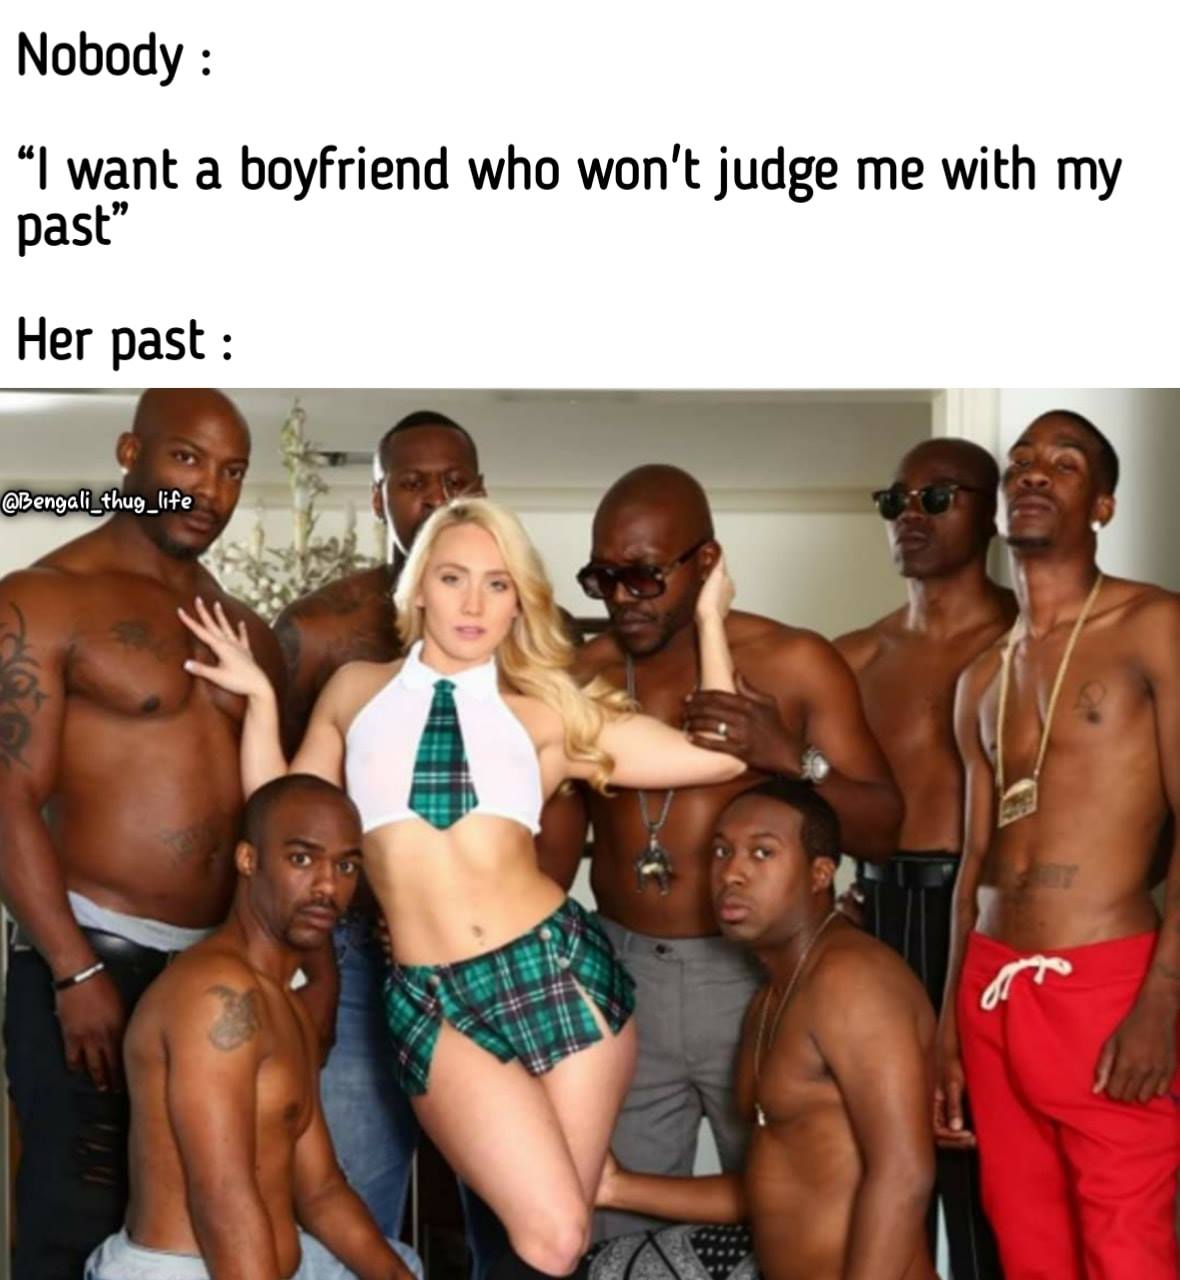
Caption: Nobody : "I want a boyfreind who won't judge me with my past"  Her past :
Label: hate